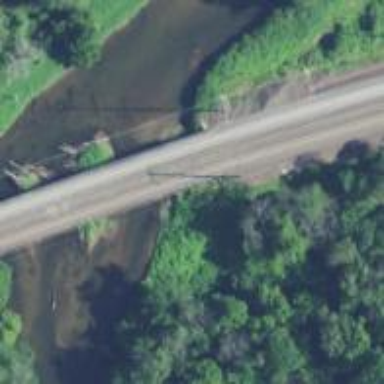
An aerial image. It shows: Bridge over railway with electrified contact lines.